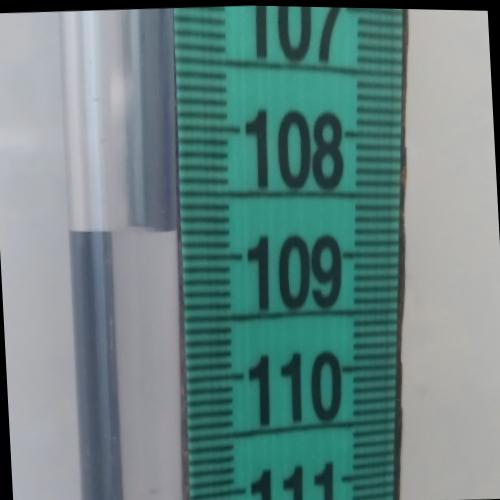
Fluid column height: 108.8 cm